Question: I am currently working on a application that uses both HTTPS endpoints and HTTP endpoints. Now I want to conform to Application Transport Security for iOS9 by making a 'NSExceptionDomains'dictionary in the plist, but the amount of 3rd party endpoints my application hits is dynamic and always growing so to do this would be a fairly tedious task.
So while I could just set 'NSAllowsArbitraryLoads' to 'YES' I would much rather have ATS off by default except for my handful of secure HTTPS endpoints. Is it possible to do this? I saw one blog post about someone configuring the plist this way.

But I cannot find any information verifying that this is a valid solution, nor do I know how to know if a HTTPS request is using ATS. Does anyone know if this is possible or how to know if this is working?
It's worth mention that the tags in the current app documentation is incorrect.
'NSExceptionAllowInsecureHTTPLoads NSExceptionRequiresForwardSecrecy NSExceptionMinimumTLSVersion NSThirdPartyExceptionAllowsInsecureHTTPLoads NSThirdPartyExceptionMinimumTLSVersion NSThirdPartyExceptionRequiresForwardSecrecy'
Are Actually
'NSTemporaryExceptionAllowsInsecureHTTPLoads NSTemporaryExceptionRequiresForwardSecrecy NSTemporaryExceptionMinimumTLSVersion NSTemporaryThirdPartyExceptionAllowsInsecureHTTPLoads NSTemporaryThirdPartyExceptionMinimumTLSVersion NSTemporaryThirdPartyExceptionRequiresForwardSecrecy'
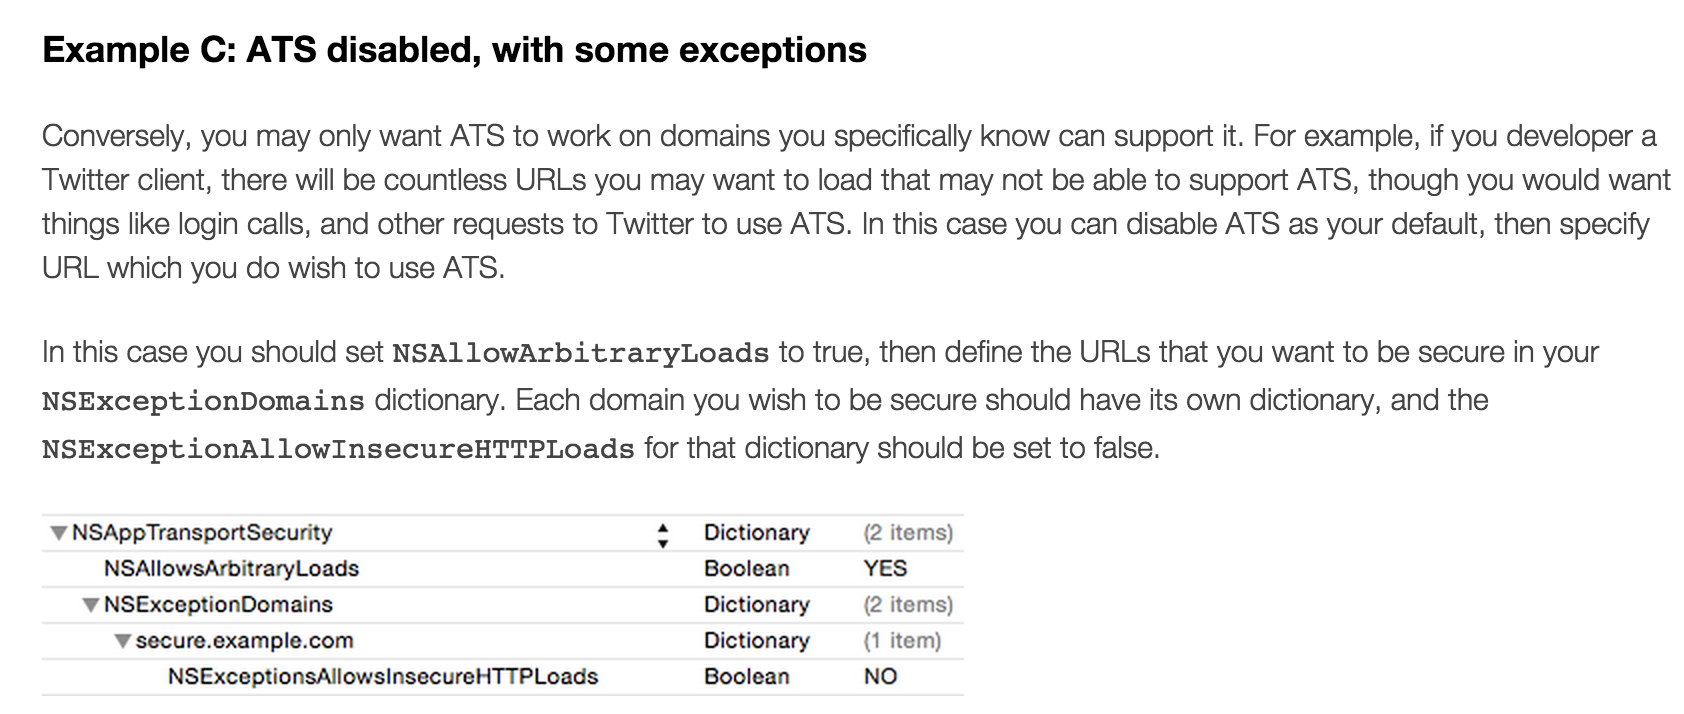
Answer: After doing some more research I was able to answer my own question. So basically you are saying everything needs to default to not using ATS by setting 'NSAllowsArbitraryLoads' = YES.
But then in your exceptions dictionary('NSExceptionDomain') you are specifying endpoints that you want to act differently. So that means you can put your HTTPS endpoints in this list and specify it to use ATS by setting 'NSTemporaryExceptionAllowsInsecureHTTPSLoads' to 'NO'. I was able to verify this by putting a unsecure endpoint 'itunes.apple.com' and trying to reach it. When I set 'NSTemporaryExceptionAllowsInsecureHTTPSLoads' to 'NO' it failed and complained about it not being secure.
This may be obvious to most people but with the little documentation out there I hope this helps.